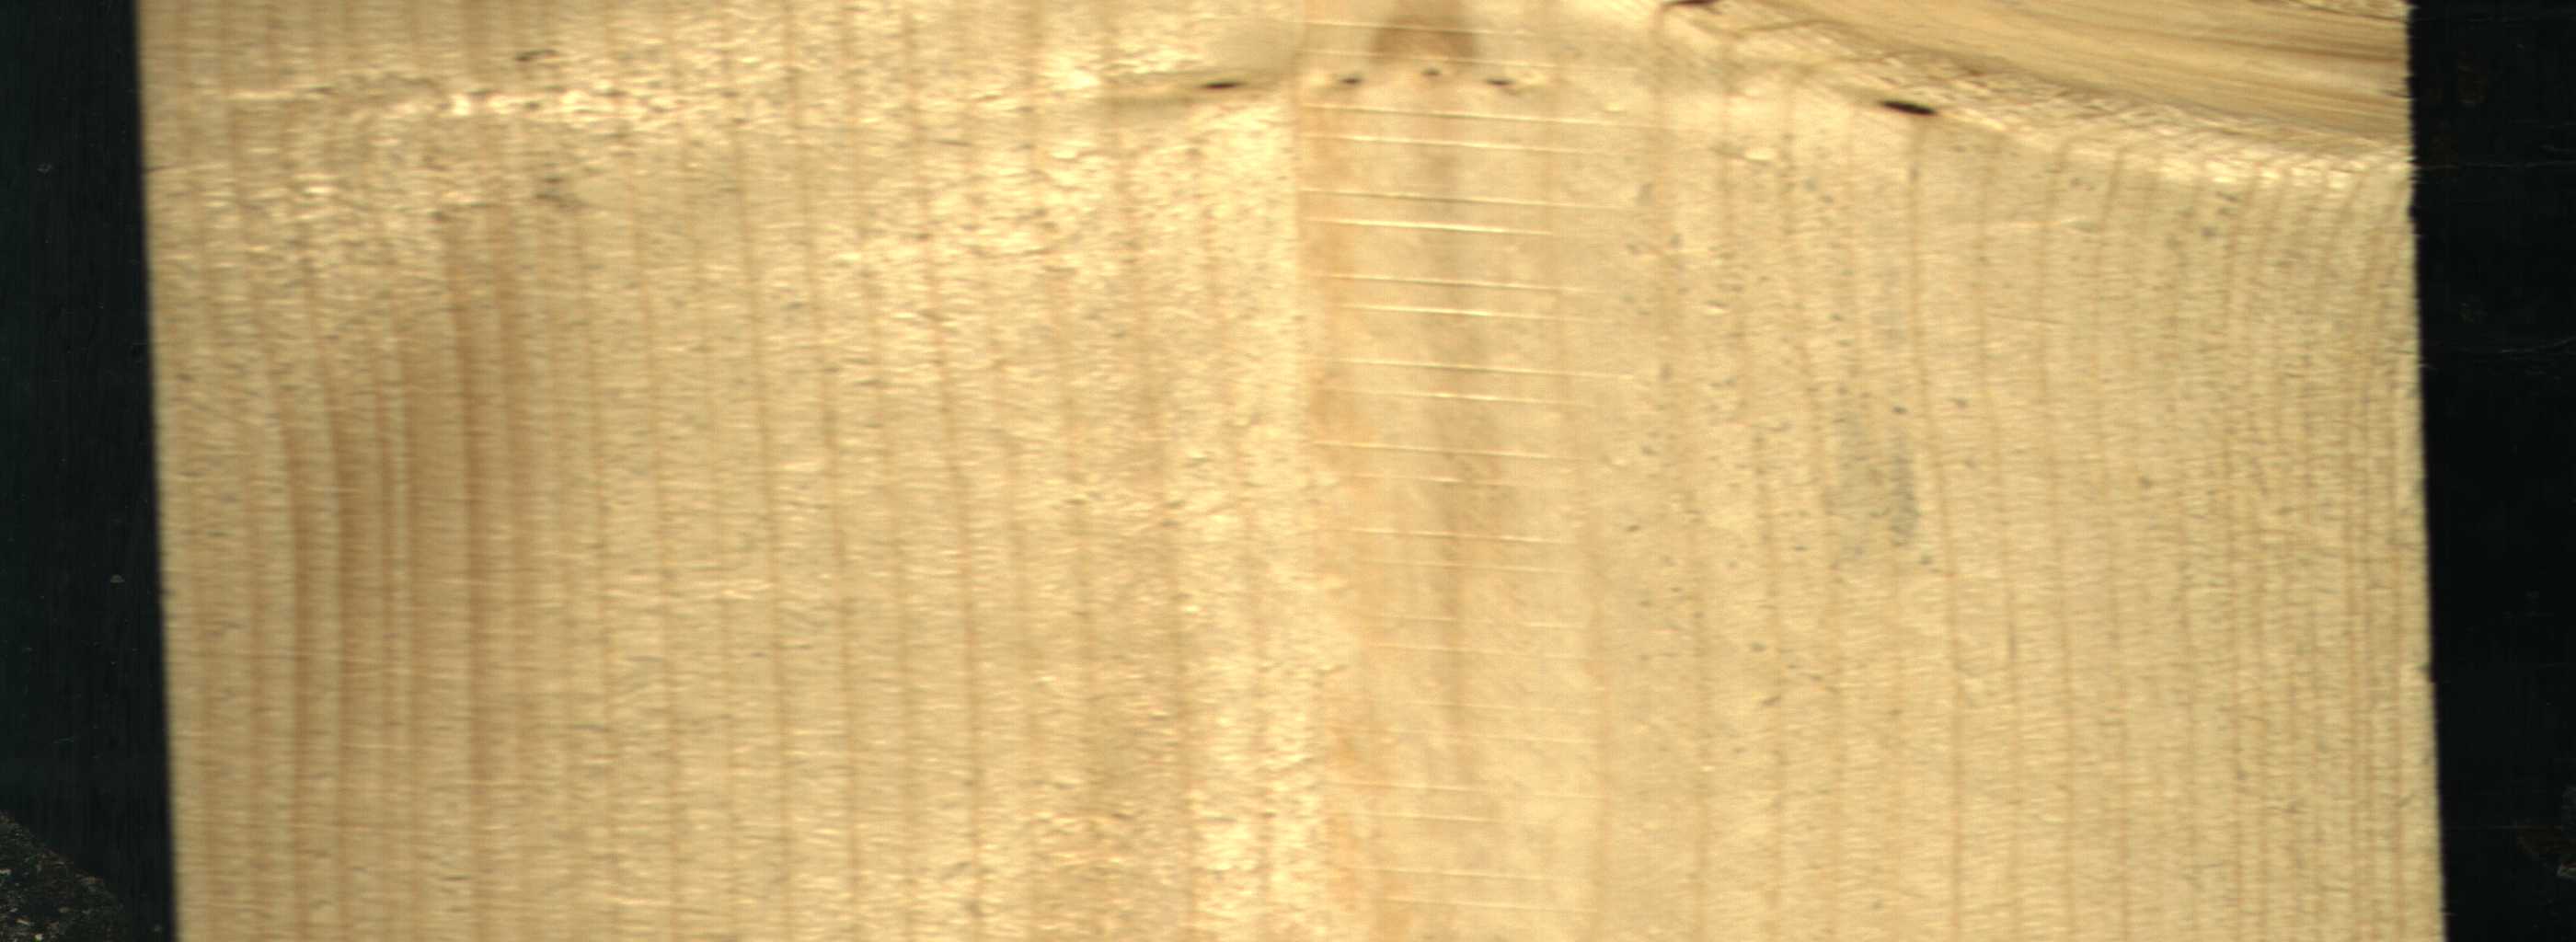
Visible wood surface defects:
Dead_Knot
Live_Knot
Live_Knot